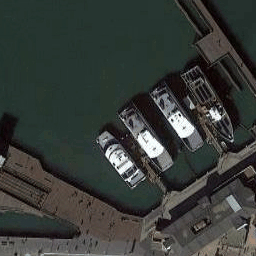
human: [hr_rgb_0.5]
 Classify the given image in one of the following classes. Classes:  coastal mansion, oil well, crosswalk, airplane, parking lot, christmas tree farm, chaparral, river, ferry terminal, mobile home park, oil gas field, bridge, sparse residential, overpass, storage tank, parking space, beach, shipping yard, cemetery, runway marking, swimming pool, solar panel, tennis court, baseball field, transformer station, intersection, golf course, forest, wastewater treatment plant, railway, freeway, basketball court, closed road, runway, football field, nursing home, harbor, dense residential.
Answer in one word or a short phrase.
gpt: ferry terminal